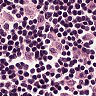
Metastatic tissue present: no